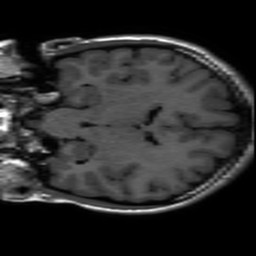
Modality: inplaneT1
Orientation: coronal
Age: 20
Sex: female
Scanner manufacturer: ge
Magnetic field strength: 3 T
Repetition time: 2.297 s
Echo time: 0.02273 s